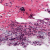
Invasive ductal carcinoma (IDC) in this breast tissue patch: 0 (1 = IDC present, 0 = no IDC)